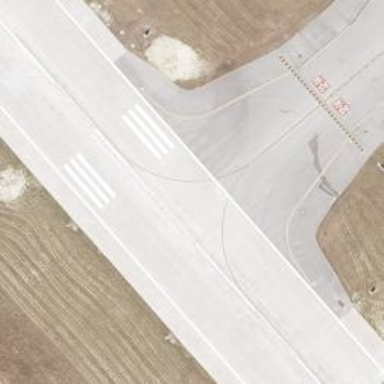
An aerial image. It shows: Asphalt taxiway in the airport.